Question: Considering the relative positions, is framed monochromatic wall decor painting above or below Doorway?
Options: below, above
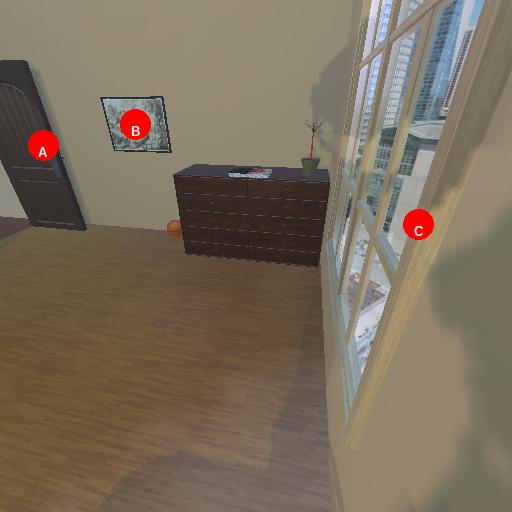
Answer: below